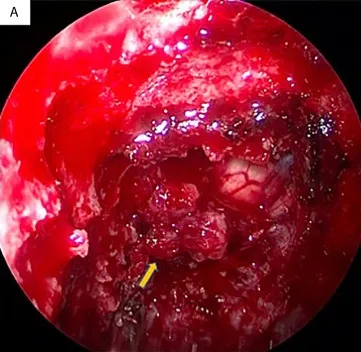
Intra-operative condition of the lesion located at middle of upper clivus region. The lesion was very tough, and ,firm (the arrow).
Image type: endoscopy (other_endoscopy)